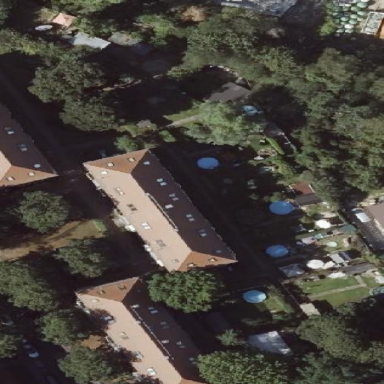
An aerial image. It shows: Hipped-roof building with apartments.